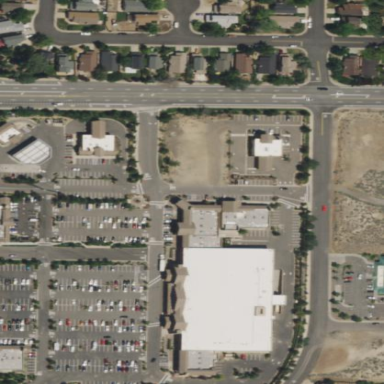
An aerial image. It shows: Supermarket building.